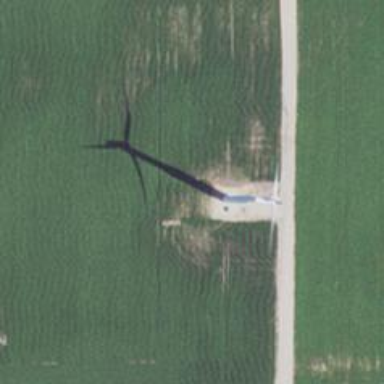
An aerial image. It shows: Wind generator powered by wind turbine.